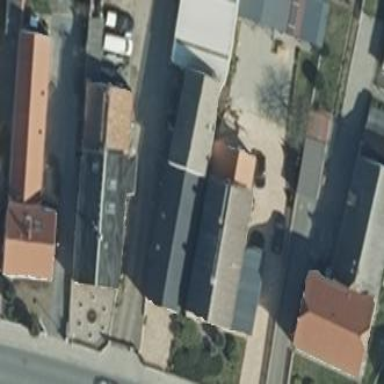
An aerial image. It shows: Residential building.